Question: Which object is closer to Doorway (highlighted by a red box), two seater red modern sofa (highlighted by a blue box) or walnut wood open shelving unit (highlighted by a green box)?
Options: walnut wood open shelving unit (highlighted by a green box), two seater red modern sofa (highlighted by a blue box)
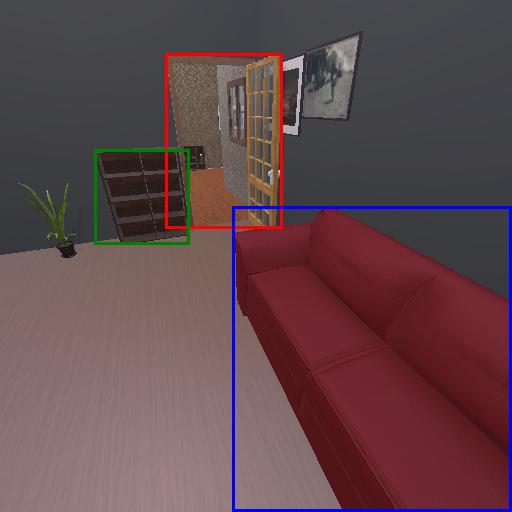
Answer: walnut wood open shelving unit (highlighted by a green box)